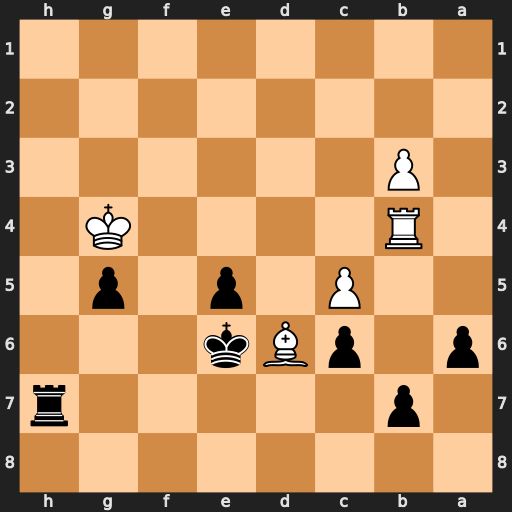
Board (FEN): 8/1p5r/p1pBk3/2P1p1p1/1R4K1/1P6/8/8
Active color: b
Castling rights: -
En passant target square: -
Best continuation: Rh4+ Kxg5 Rxb4